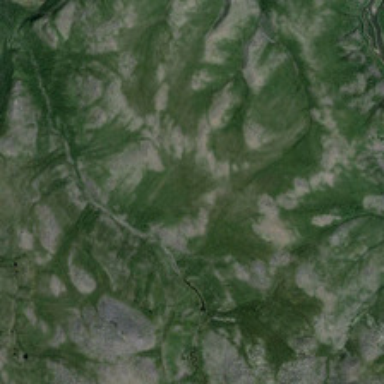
The bare land was covered with green plants .